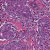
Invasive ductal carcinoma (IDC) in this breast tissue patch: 1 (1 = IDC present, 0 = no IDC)